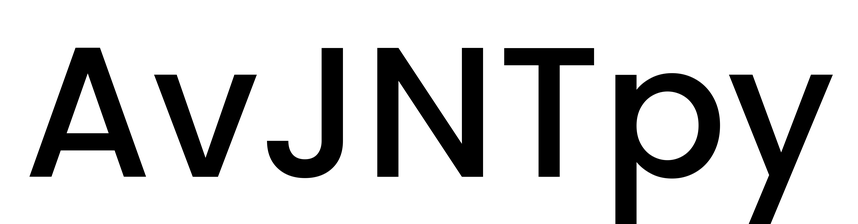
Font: Poppins-Medium